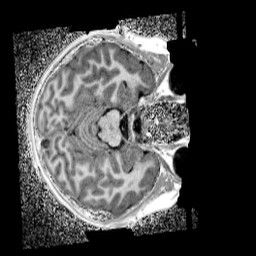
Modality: UNIT1_denoised
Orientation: axial
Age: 10
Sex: male
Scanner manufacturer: siemens
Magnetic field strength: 3 T
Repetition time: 4 s
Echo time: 0.00299 s